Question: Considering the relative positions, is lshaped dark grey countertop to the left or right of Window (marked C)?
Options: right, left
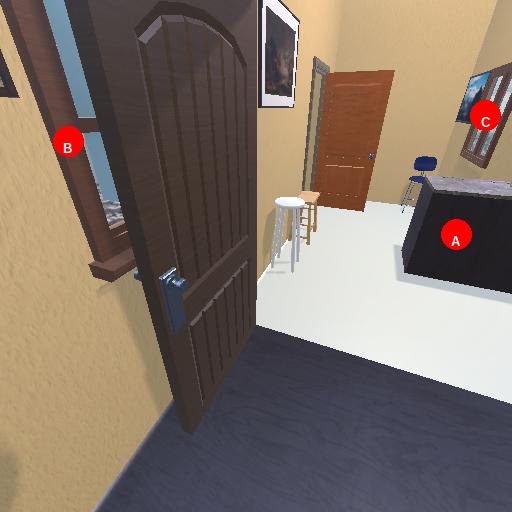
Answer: right